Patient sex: M
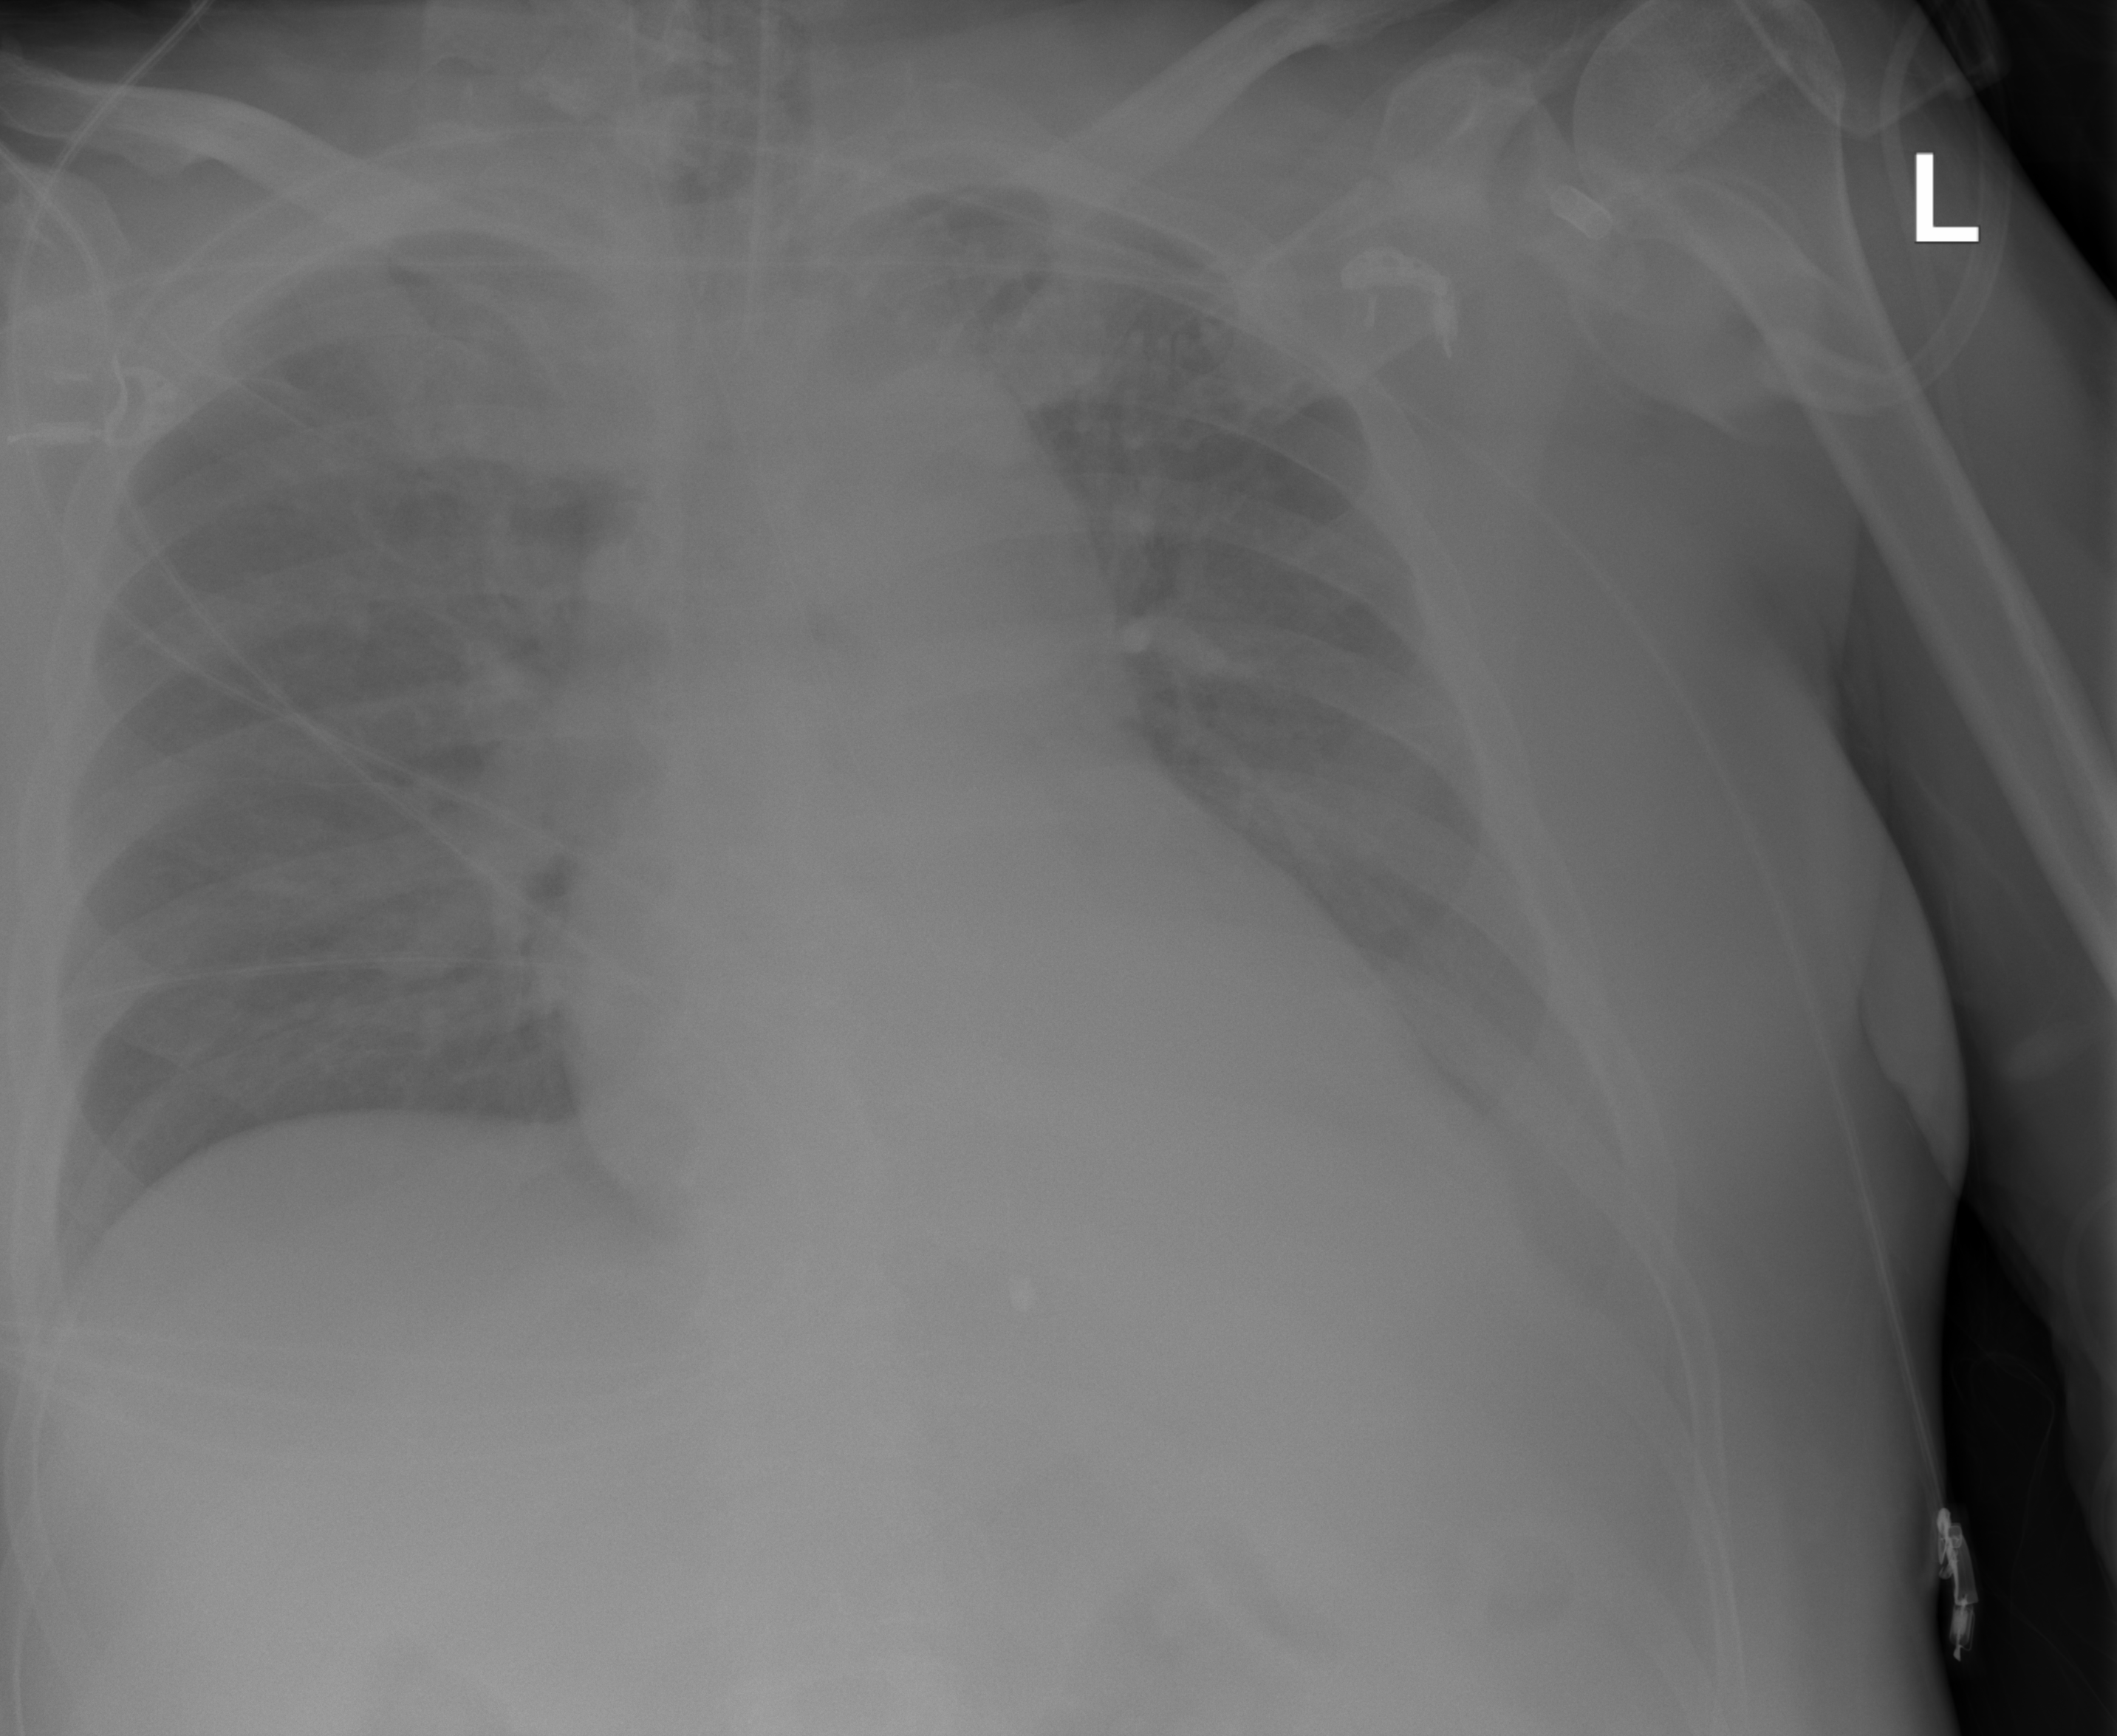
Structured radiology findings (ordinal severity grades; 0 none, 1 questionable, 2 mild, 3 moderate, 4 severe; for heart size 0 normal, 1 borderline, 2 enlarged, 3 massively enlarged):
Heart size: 2
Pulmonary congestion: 2
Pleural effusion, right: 0
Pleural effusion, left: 2
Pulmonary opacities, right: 2
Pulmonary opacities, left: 2
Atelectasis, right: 2
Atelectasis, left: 2